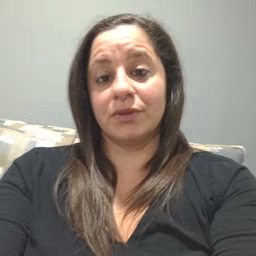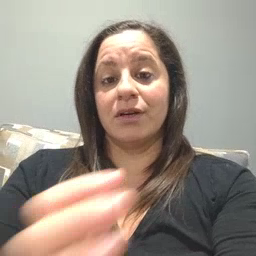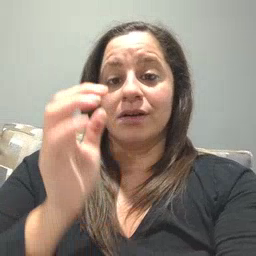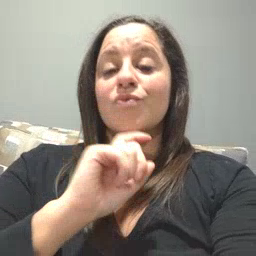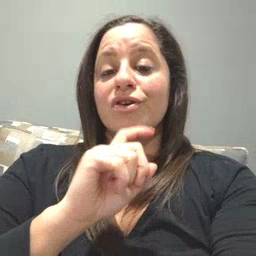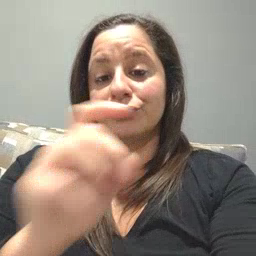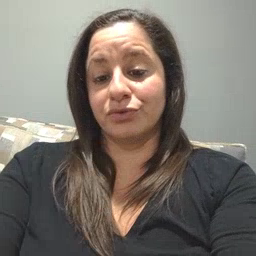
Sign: garbage